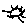
Label: sun